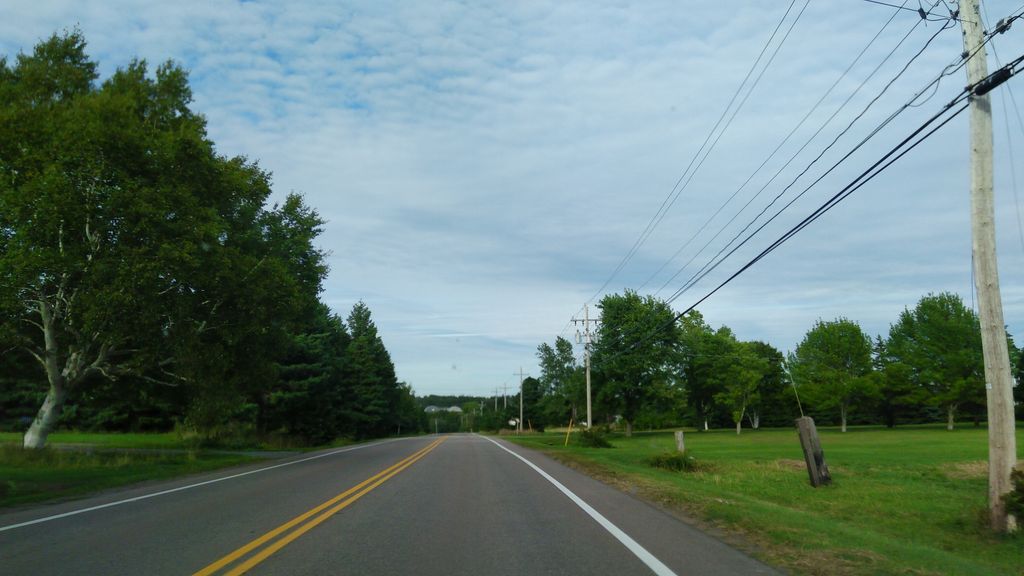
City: charlottetown